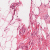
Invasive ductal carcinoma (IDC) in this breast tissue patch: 0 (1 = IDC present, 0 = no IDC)